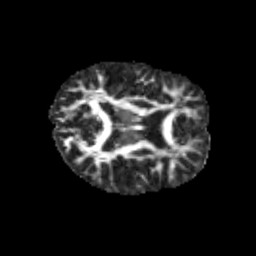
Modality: FA
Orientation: axial
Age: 11
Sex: male
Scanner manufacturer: siemens
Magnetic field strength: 3 T
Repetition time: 3.8 s
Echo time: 0.07 s